Field crop: maize
Growth stage: 1
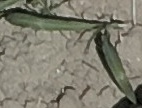
Species: sorghum